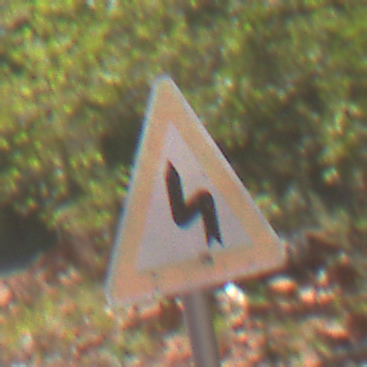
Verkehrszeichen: DoppelkurveZunaechstLinks
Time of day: MorningAfternoon
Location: Outdoor (Nature)
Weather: Clear
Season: Summer
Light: Natural